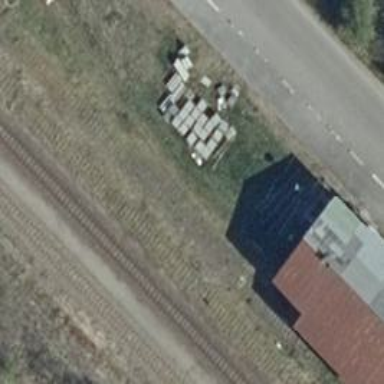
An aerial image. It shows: Preserved railway.